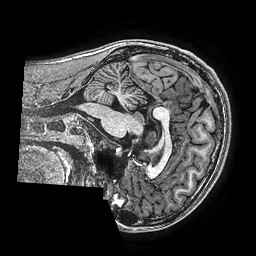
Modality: T1w
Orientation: sagittal
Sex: male
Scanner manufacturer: ge
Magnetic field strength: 3 T
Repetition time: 0.00766 s
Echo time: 0.003476 s